Field crop: maize
Growth stage: 2
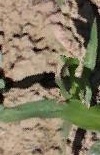
Species: maize